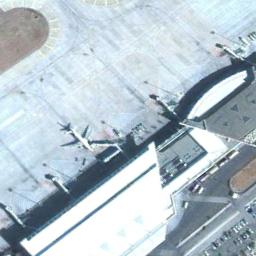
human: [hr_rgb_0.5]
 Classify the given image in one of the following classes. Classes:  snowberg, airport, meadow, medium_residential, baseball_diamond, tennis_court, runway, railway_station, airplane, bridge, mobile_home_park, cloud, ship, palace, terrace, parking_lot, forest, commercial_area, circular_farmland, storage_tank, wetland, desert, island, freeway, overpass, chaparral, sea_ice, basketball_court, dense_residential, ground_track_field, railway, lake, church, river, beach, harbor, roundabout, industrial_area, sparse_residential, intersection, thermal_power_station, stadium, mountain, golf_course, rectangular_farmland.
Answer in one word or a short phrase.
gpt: airplane